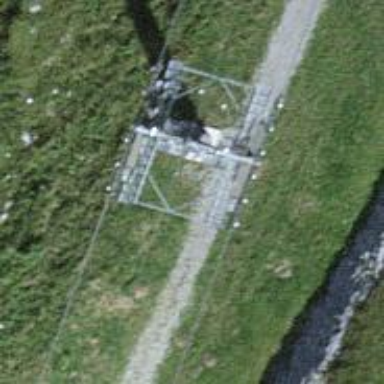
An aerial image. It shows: Pylon used for aerialway.